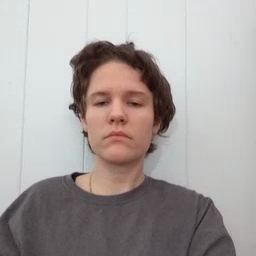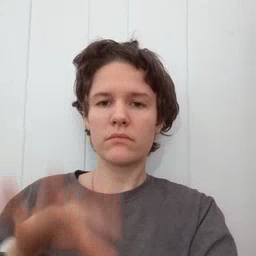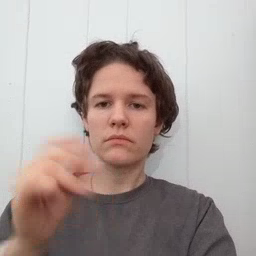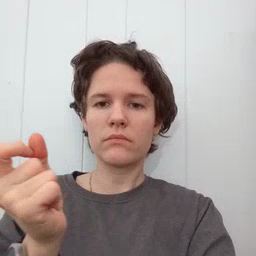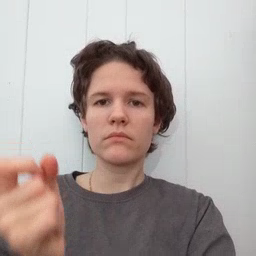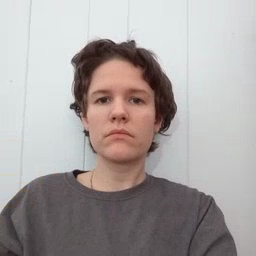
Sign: dog